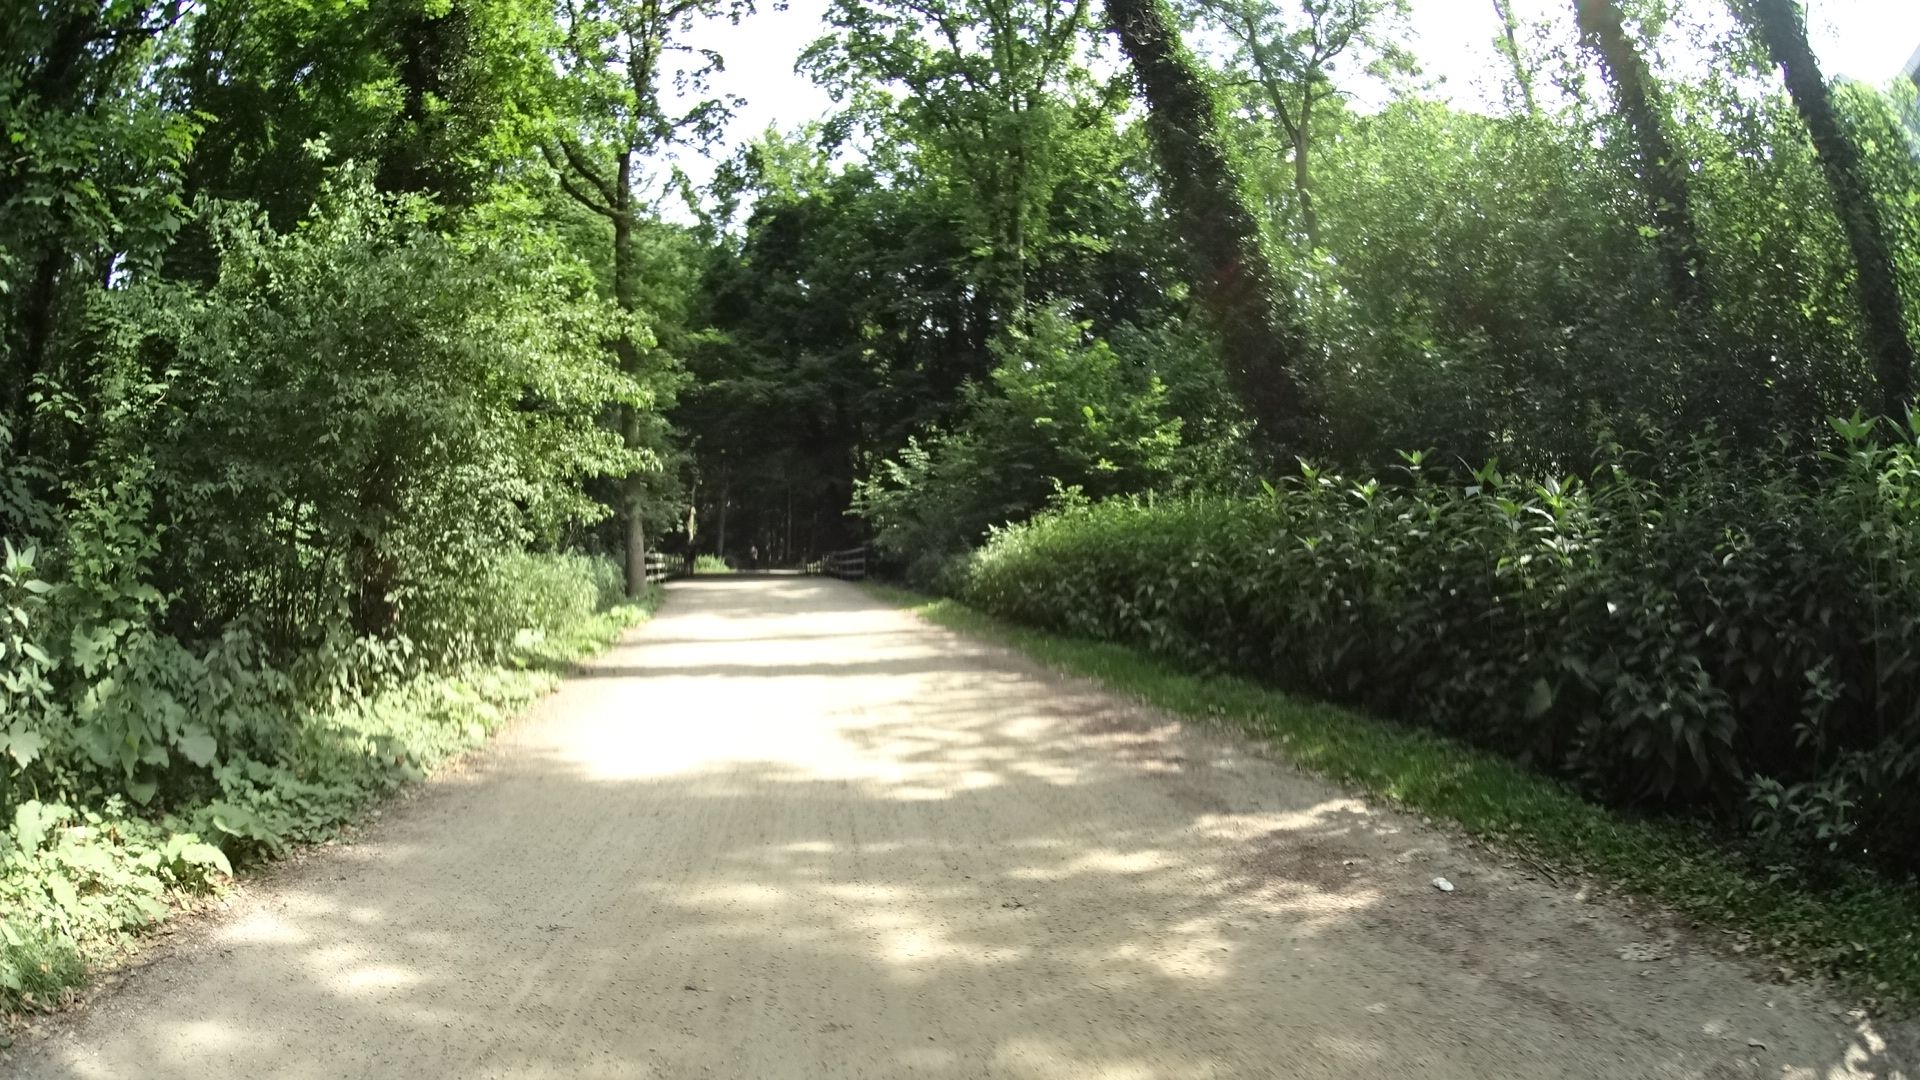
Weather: clear
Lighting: day
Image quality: slightly poor
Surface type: walking surface
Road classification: bridleway
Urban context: urban centre
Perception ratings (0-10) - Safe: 7.32, Lively: 2.92, Beautiful: 9.51, Boring: 8.4, Depressing: 3.36, Wealthy: 7.89